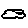
Label: cloud